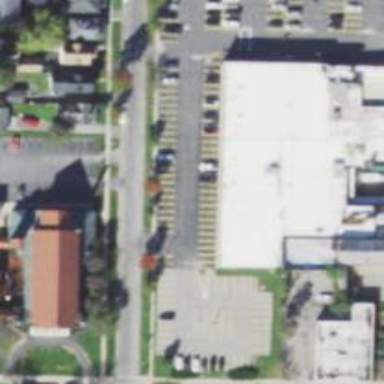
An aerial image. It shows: Commercial building with flat roof.